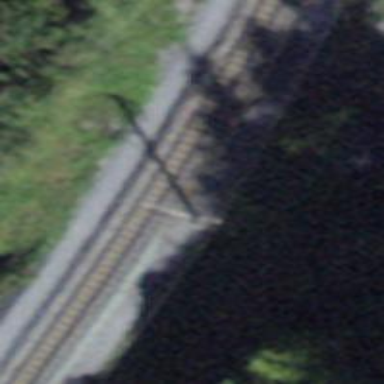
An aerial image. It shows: Narrow-gauge railway track electrified by contact line.